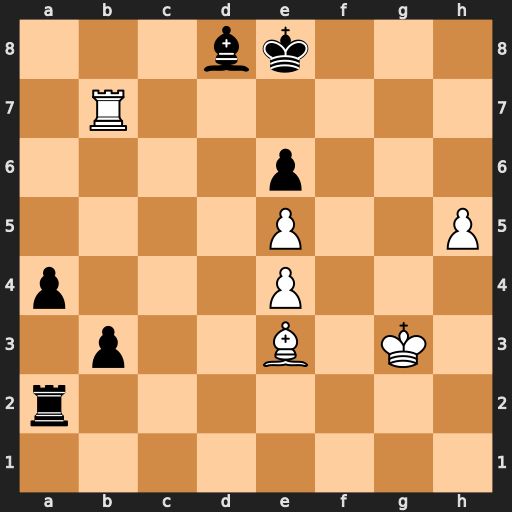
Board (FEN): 3bk3/1R6/4p3/4P2P/p3P3/1p2B1K1/r7/8
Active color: w
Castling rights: -
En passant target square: -
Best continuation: h6 Ra1 Kg2